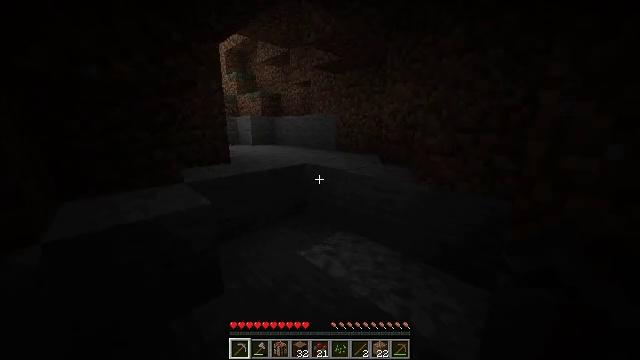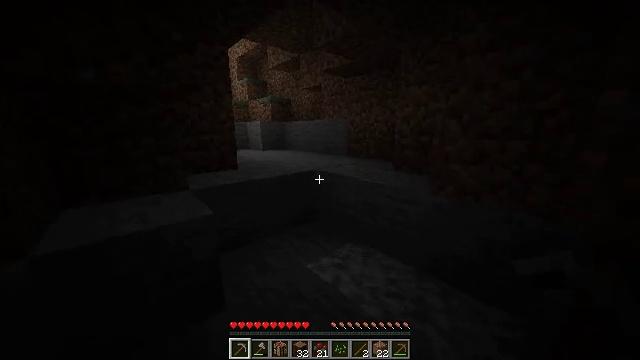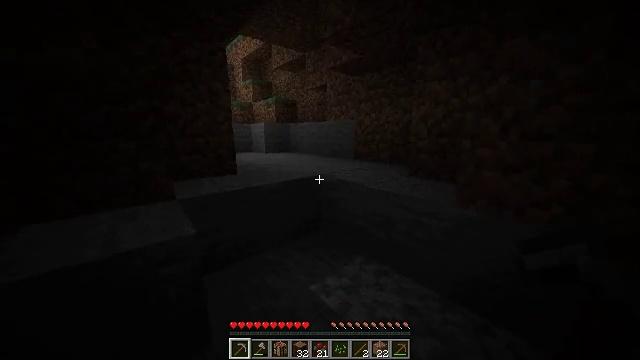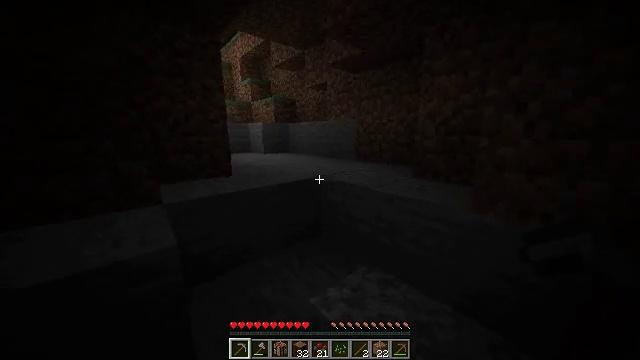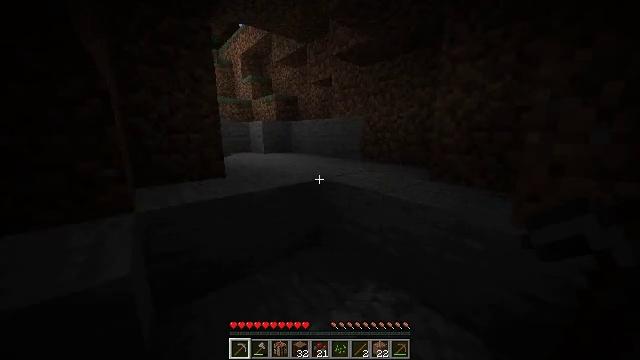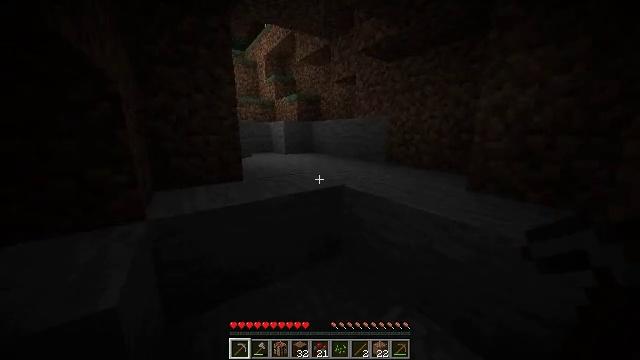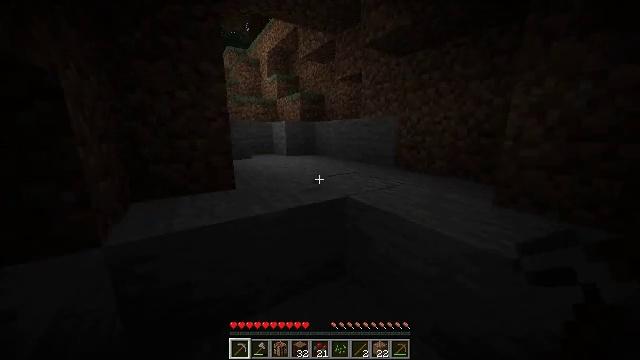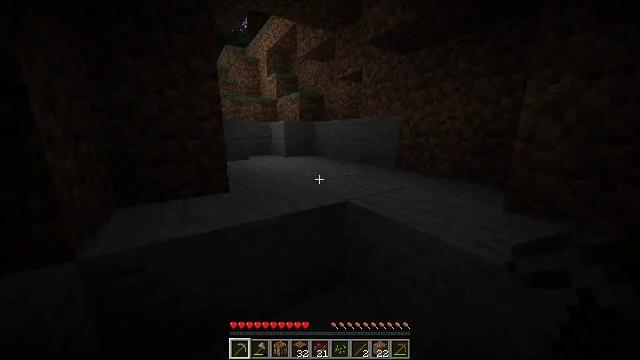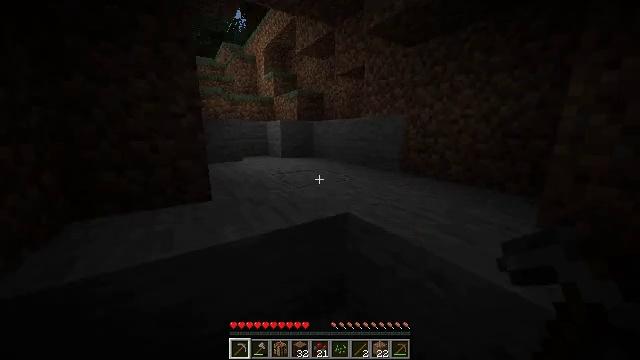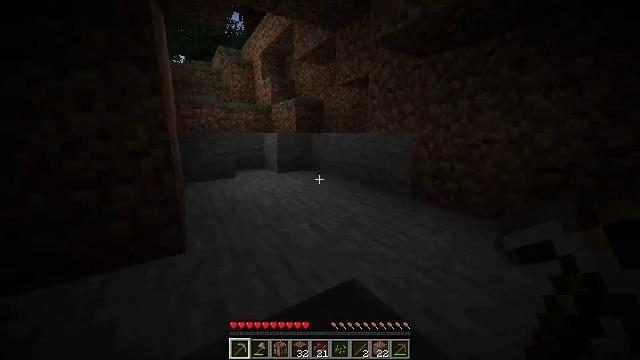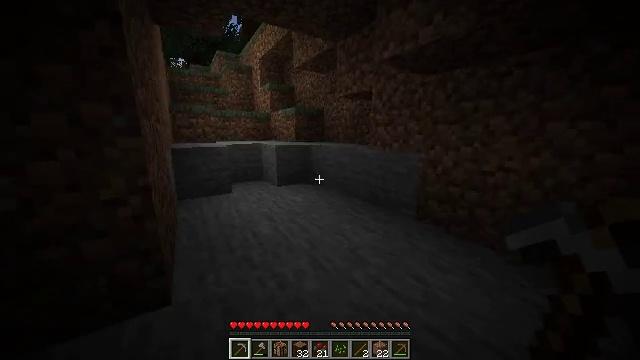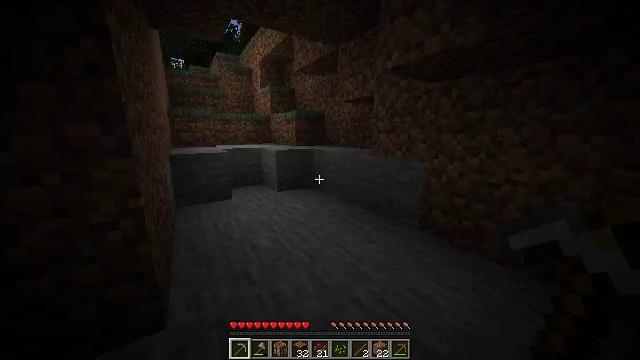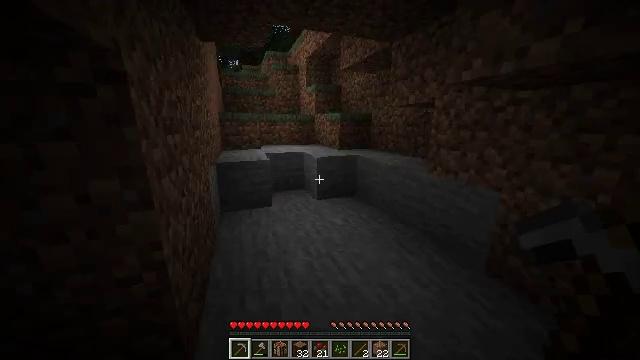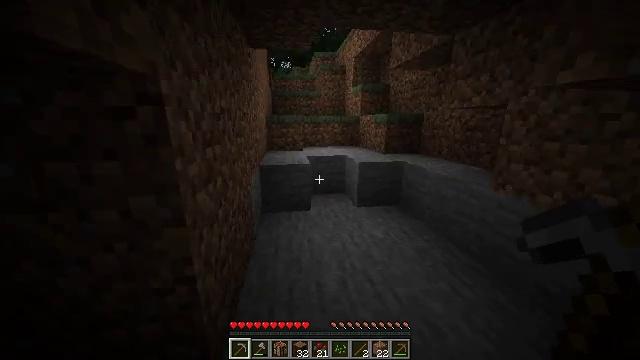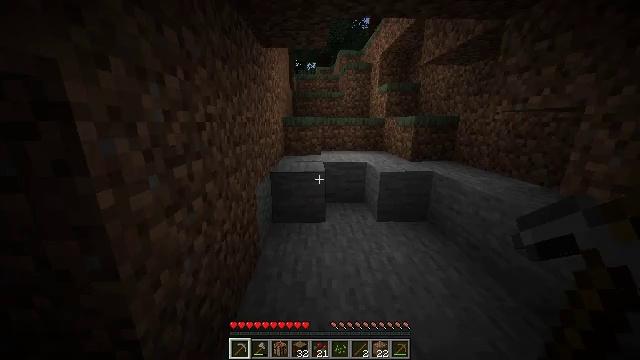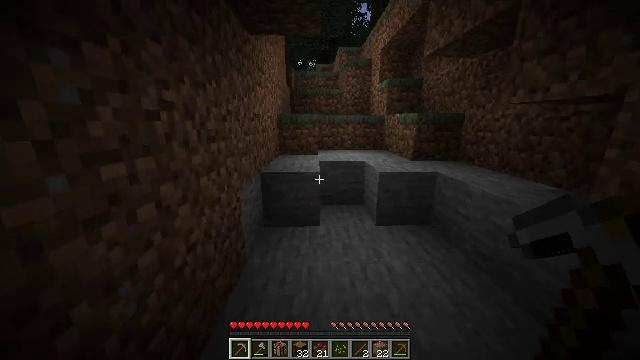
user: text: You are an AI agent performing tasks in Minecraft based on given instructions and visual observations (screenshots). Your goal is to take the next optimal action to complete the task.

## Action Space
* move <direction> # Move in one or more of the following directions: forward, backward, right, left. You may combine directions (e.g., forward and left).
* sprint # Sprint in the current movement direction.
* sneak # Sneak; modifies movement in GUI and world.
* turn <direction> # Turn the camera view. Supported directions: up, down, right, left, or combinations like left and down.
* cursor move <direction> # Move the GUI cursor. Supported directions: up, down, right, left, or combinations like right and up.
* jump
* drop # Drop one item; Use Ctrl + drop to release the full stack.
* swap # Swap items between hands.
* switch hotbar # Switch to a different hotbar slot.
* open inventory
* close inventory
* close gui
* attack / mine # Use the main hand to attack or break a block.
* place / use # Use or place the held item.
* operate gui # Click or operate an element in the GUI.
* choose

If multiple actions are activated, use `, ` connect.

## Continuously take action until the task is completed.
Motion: motion action
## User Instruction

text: Gather sweet berries from the bush.
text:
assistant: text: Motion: move forward, turn left and up
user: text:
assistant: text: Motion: move forward, turn left
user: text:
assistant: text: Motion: move forward
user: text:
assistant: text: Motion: move forward
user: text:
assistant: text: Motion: move forward, turn left
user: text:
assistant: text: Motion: move forward, turn left
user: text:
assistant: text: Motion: move forward
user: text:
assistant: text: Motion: move forward
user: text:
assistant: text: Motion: move forward, jump
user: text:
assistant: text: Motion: move forward, jump
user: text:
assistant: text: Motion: move forward, jump
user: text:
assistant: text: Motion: move forward, turn left and down
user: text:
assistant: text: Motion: move forward, turn left
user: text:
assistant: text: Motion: move forward, turn left
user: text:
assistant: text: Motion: move forward
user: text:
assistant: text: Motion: move forward
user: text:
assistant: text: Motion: move forward
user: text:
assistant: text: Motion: move forward
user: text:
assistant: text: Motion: move forward
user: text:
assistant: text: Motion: move forward, turn right
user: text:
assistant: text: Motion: move forward
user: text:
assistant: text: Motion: move forward
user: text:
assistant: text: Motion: move forward
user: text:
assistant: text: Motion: move forward, jump
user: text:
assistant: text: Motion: move forward, jump
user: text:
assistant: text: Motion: move forward and move right
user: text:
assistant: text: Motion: move forward and move right
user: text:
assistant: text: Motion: move forward and move right, turn left
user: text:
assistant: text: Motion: move forward and move right, turn left and down
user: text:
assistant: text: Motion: move forward, turn left, jump